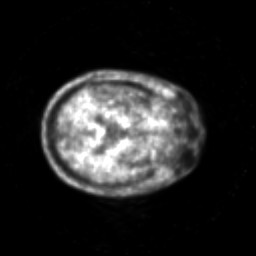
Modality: PET
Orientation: axial
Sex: male
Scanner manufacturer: siemens